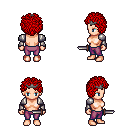
a pixel art fantasy rpg character, female body template, human, light skin, steel arm armor, magenta pants, red curly afro hairstyle, iron tiara, dagger, four views (front, back, left, right), 2x2 character sprite sheet, small pixel art, hard edges, no anti-aliasing